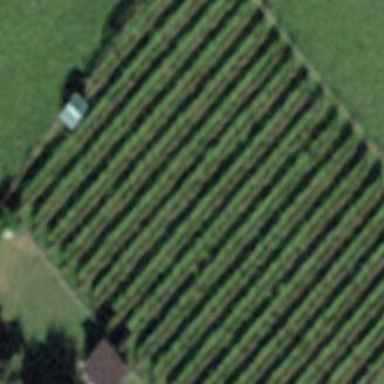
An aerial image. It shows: Vineyard growing grapes.